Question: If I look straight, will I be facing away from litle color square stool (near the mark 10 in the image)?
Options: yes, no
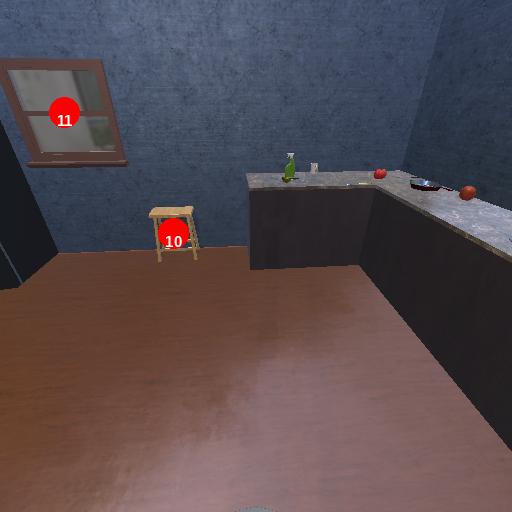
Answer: yes